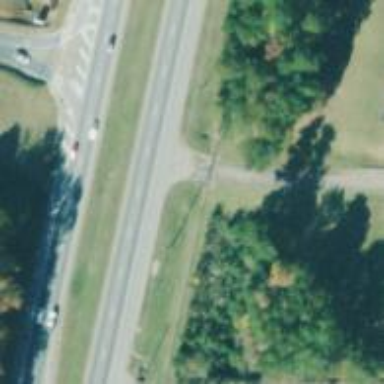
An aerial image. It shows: Asphalt road classified as primary highway with expressway characteristics.